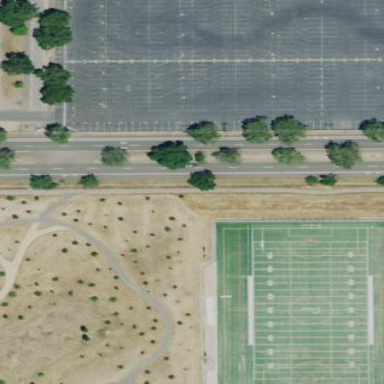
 suitable for American football and soccer."